Field crop: maize
Growth stage: 1
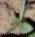
Species: datura